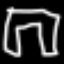
Label: pants